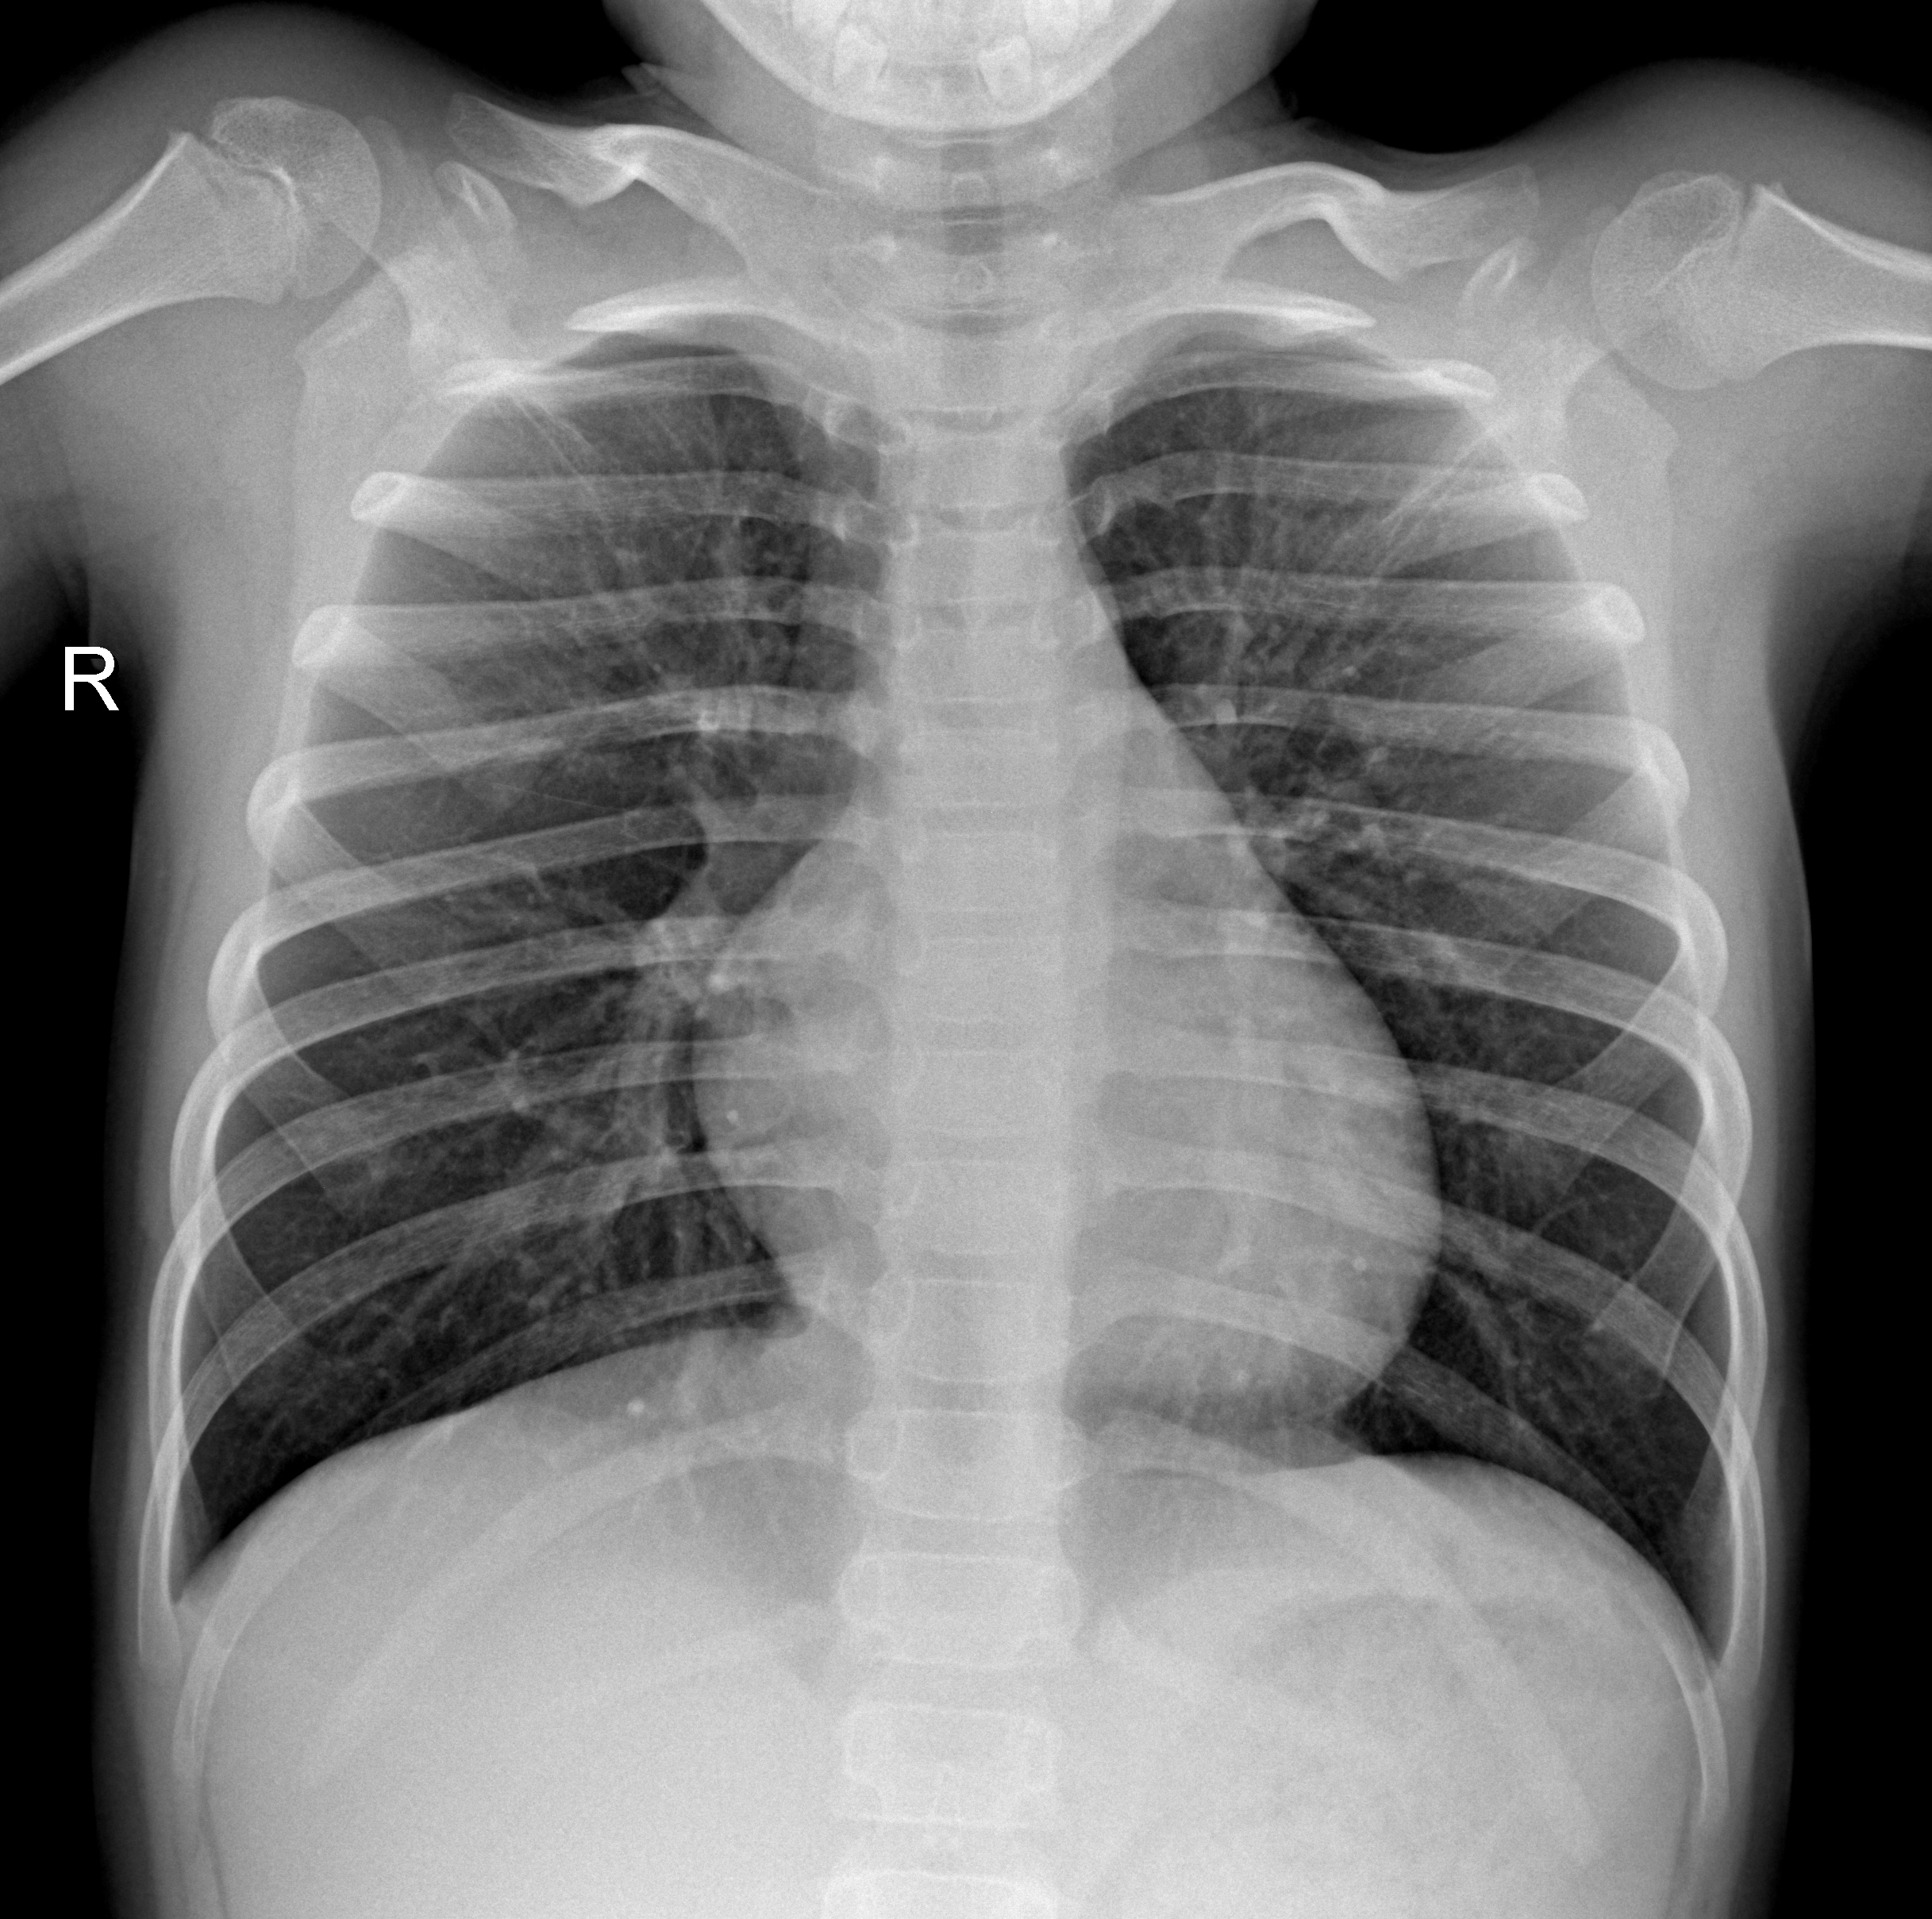
Diagnosis: NORMAL